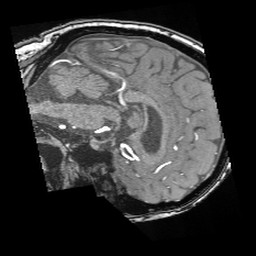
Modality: angio
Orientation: sagittal
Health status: ill
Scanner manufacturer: siemens
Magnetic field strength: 3 T
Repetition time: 0.022 s
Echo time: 0.0036 s